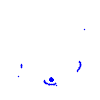
Particle: pion